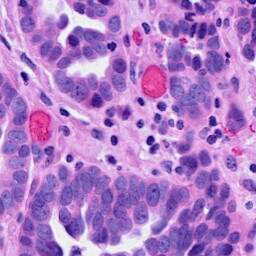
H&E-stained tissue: Ovarian